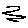
Label: zigzag